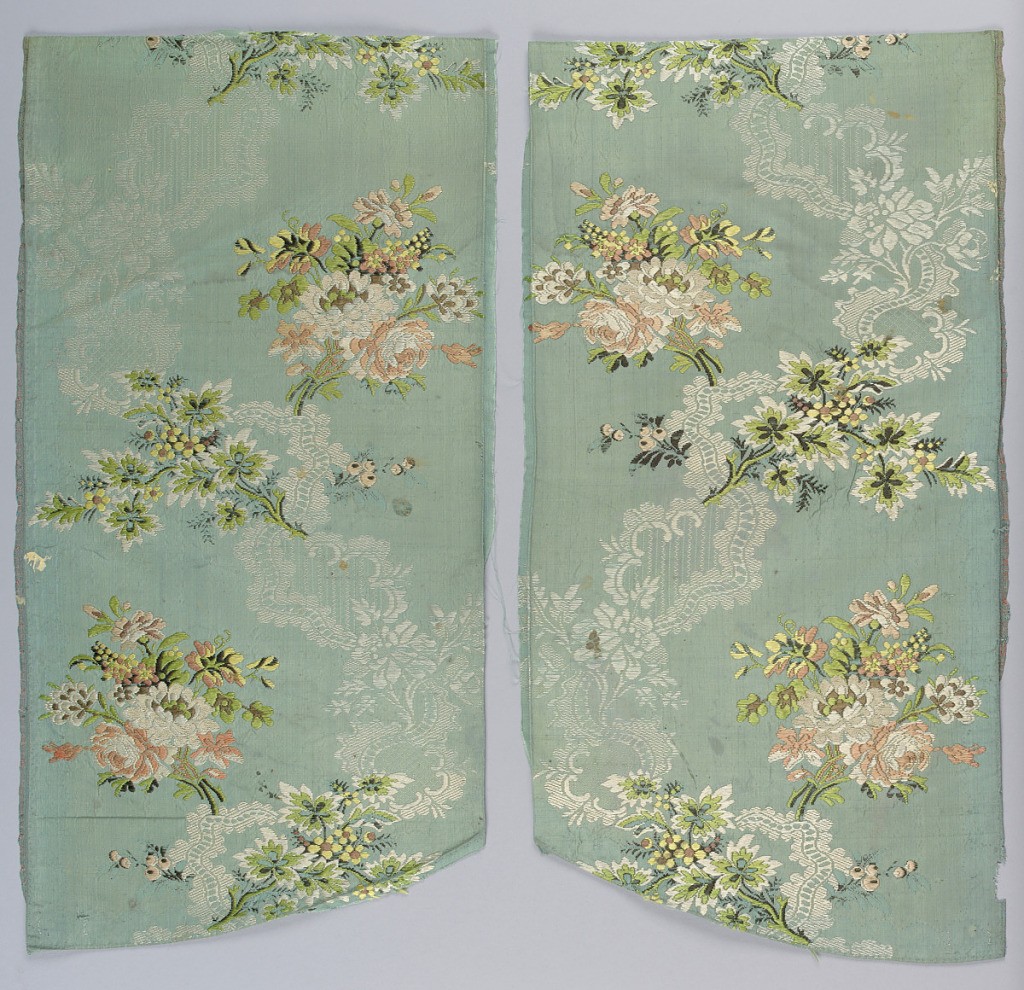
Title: Fragments
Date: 18th century
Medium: silk Technique: plain weave with discontinuous supplementary wefts
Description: Turquoise fragments with a pattern of lace festoons and detached floral bouquets.